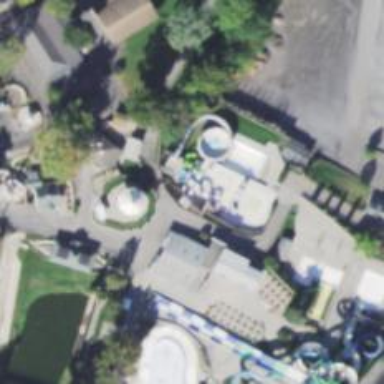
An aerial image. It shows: Water slide attraction.